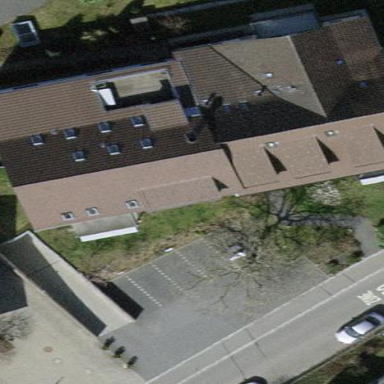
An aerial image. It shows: Terrace building.